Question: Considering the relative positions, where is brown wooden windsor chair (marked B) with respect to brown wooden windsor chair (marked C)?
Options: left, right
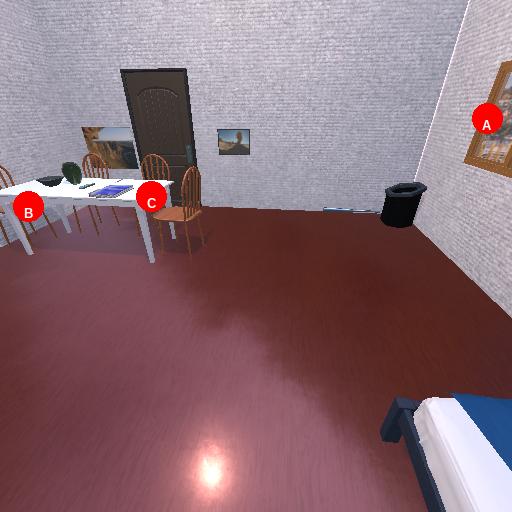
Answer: left